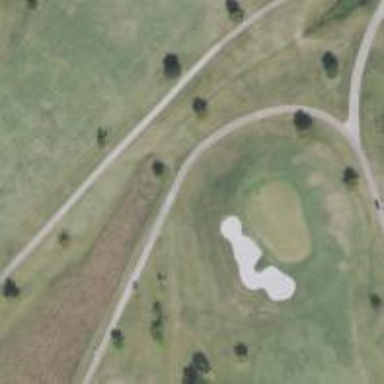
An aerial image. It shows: Pathway for golfing.